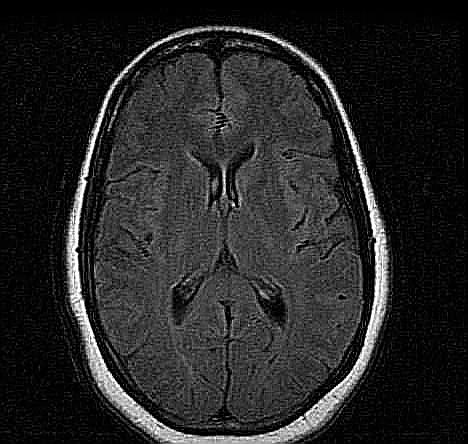
Label: notumor